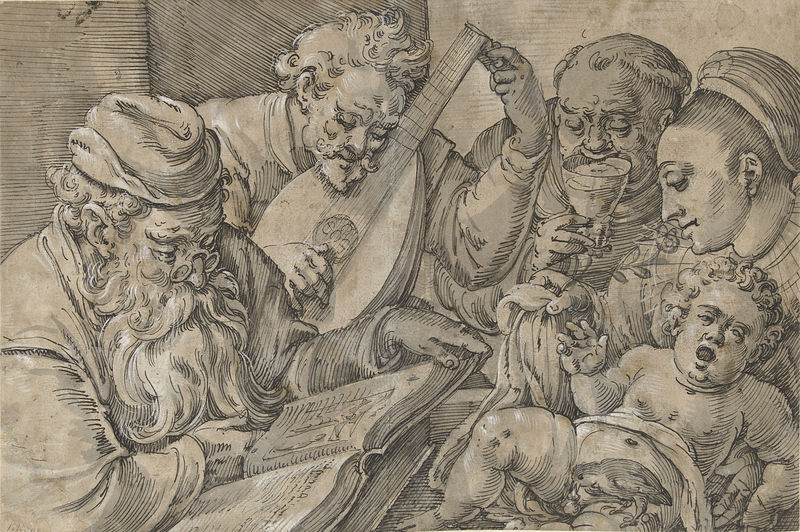
Titel: De vijf zintuigen (en tevens vijf leeftijden?)
Künstler: Anton (der Ältere) Möller
Standort: Amsterdam
Institution: Rijksmuseum
Schlagwörter: mann, vogel, blume, frau, hut, zeichnung, bart, kind, musik, wein, penis, laviert, tusche, buch, druck, stich, brille, schmerz, mönch, laute, durck, bllume, msuik, zeichnung+, lavb´iert